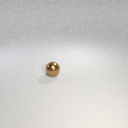
small brown metal sphere